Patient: sex F, age 26
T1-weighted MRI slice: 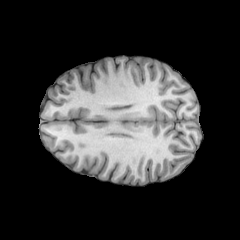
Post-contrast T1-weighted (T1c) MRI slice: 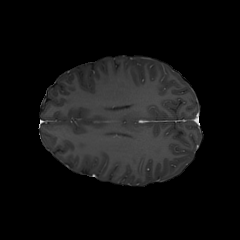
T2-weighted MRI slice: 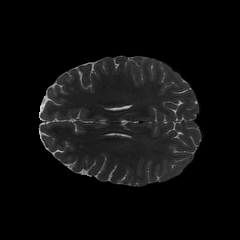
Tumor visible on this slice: no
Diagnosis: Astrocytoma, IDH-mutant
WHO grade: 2